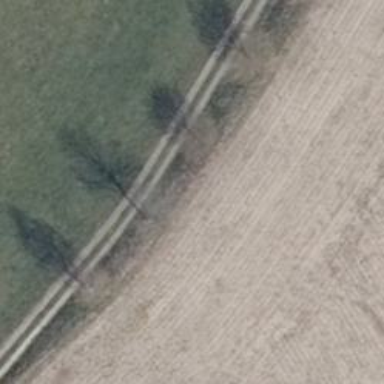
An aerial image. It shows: Row of trees in natural setting.